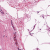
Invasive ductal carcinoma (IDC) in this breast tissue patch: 0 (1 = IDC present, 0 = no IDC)